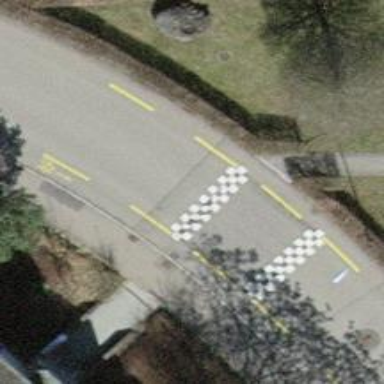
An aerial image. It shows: Traffic calming cushion.